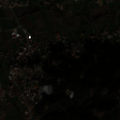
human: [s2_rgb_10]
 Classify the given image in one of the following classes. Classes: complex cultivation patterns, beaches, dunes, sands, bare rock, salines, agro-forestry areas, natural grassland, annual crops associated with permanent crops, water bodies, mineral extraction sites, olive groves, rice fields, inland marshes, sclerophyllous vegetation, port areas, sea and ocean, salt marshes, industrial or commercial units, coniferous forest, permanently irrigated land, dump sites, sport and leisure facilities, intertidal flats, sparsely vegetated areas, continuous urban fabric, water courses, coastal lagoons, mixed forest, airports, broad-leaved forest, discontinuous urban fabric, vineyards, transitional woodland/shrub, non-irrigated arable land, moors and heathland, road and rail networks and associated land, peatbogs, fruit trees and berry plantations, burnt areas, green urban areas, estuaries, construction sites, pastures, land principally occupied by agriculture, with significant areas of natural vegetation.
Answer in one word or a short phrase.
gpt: continuous urban fabric, discontinuous urban fabric, permanently irrigated land, olive groves, complex cultivation patterns, mixed forest